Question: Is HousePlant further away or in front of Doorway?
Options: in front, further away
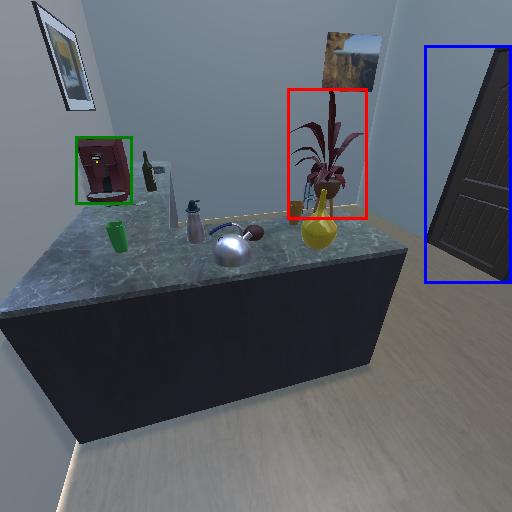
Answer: in front